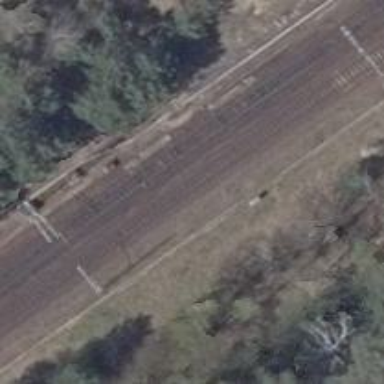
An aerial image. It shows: Railway switch with the turnout side on the left.